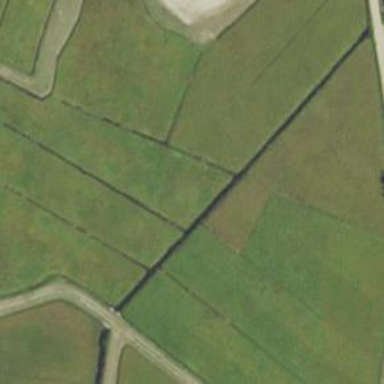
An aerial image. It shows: Farmland with wetland area. The crop grown here is cranberries.